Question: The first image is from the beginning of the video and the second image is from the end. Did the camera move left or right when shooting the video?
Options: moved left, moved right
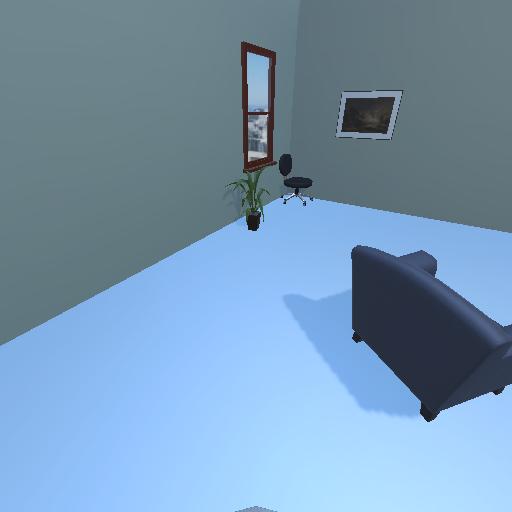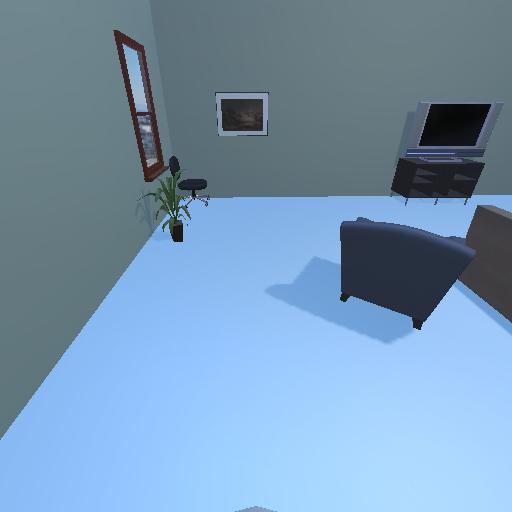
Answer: moved left